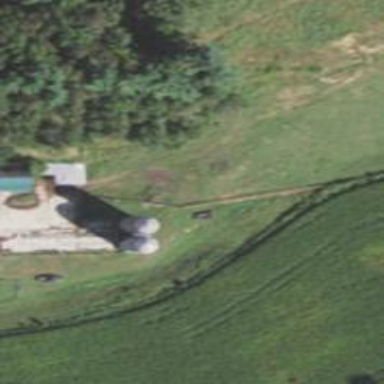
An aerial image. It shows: Silo.